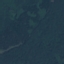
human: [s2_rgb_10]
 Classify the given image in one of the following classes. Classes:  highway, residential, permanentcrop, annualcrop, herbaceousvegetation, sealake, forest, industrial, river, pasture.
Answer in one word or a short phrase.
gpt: Forest